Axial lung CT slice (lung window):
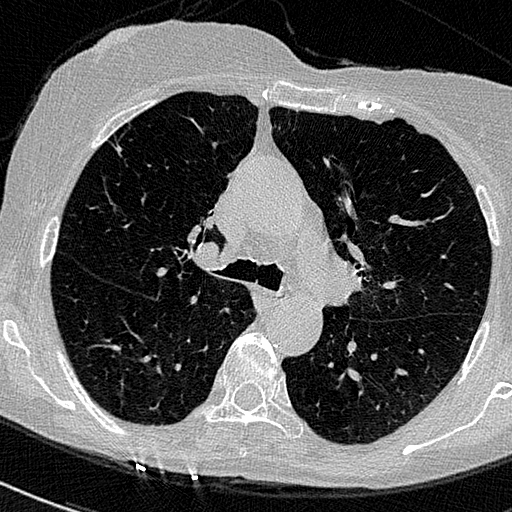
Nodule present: no